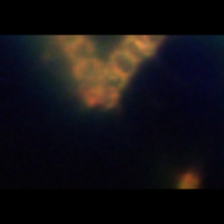
Taxon: Chaetoceros
Group: Diatoms